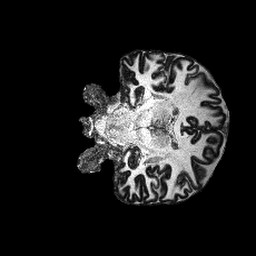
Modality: MP2RAGE
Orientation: coronal